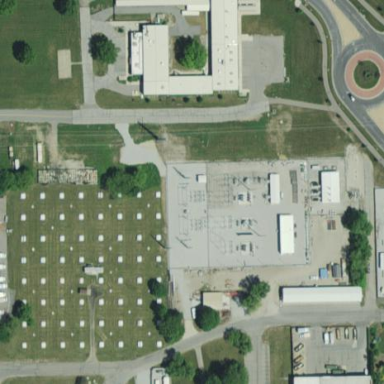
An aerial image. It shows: Outdoor distribution power substation.